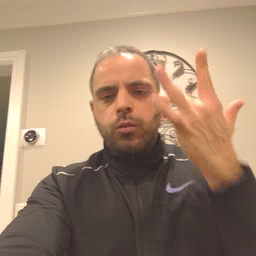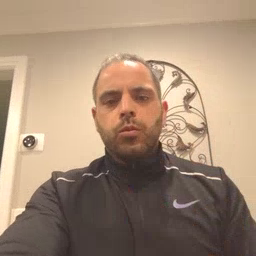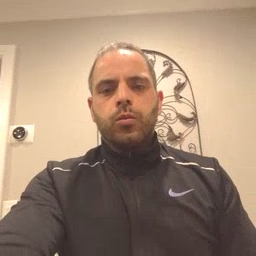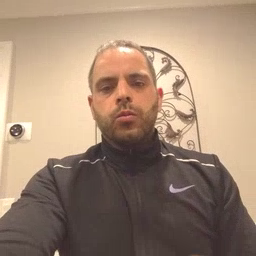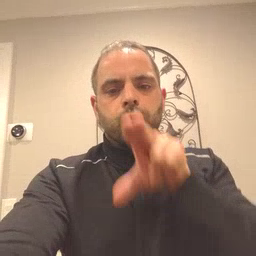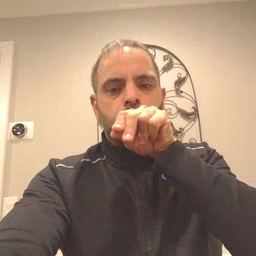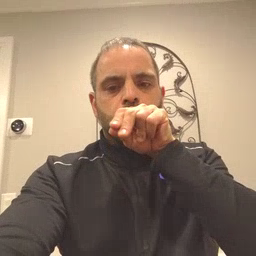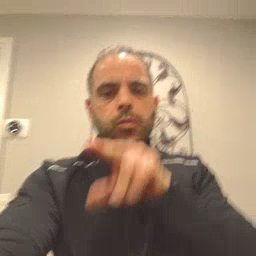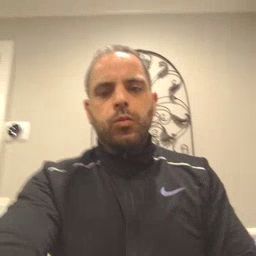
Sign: duck